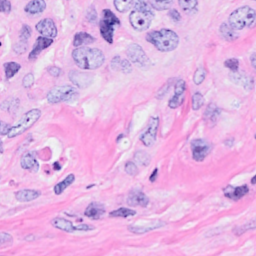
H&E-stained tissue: Breast